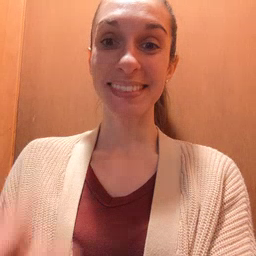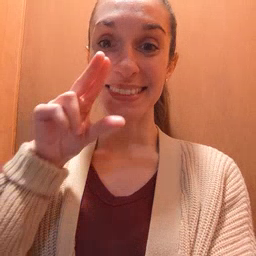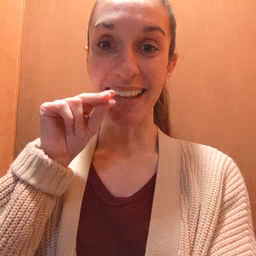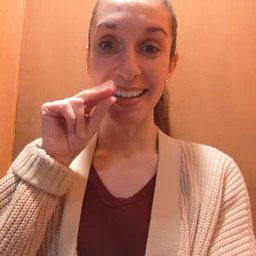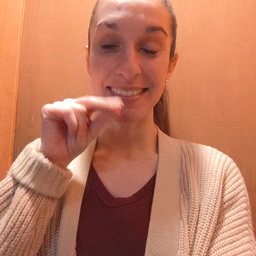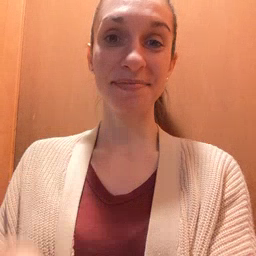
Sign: duck